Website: home-depot
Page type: cross-sells
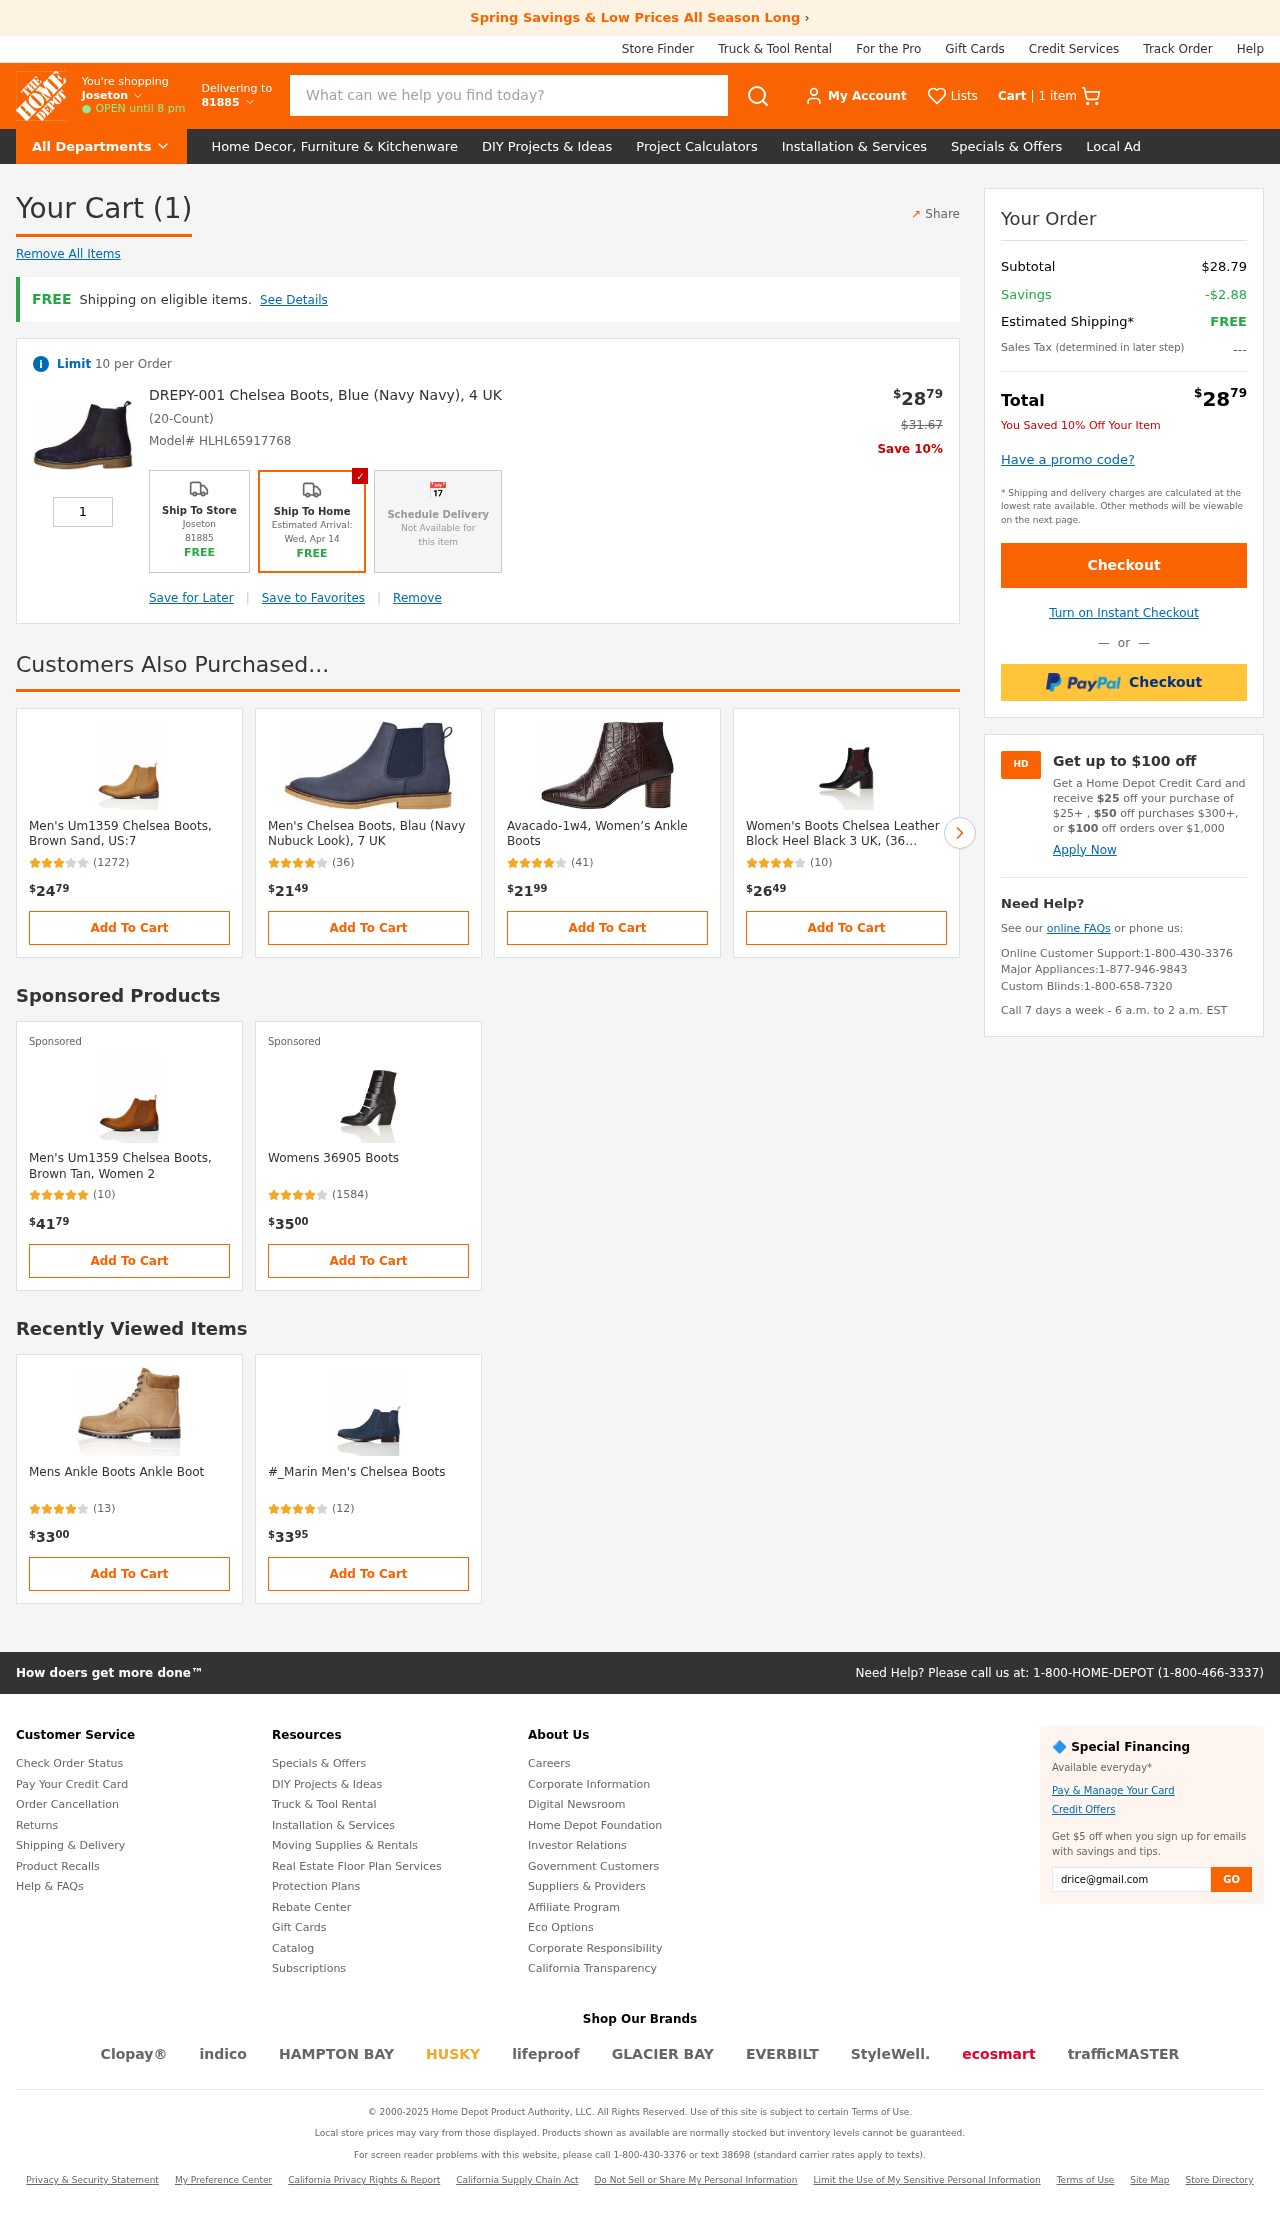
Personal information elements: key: PII_LOCATION1_CITY
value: Joseton
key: PII_POSTCODE
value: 81885
Product elements: key: PRODUCT1_NAME
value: DREPY-001 Chelsea Boots, Blue (Navy Navy), 4 UK
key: PRODUCT1_PRICE
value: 28.79
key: PRODUCT1_QUANTITY
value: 1
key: PRODUCT1_ORIGINAL_PRICE
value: $31.67
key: PRODUCT2_NAME
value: Men's Um1359 Chelsea Boots, Brown Sand, US:7
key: PRODUCT2_NUM_RATINGS
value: (1272)
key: PRODUCT2_PRICE
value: $2479
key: PRODUCT3_NAME
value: Men's Chelsea Boots, Blau (Navy Nubuck Look), 7 UK
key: PRODUCT3_NUM_RATINGS
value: (36)
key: PRODUCT3_PRICE
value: $2149
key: PRODUCT4_NAME
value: Avacado-1w4, Women’s Ankle Boots
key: PRODUCT4_NUM_RATINGS
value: (41)
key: PRODUCT4_PRICE
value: $2199
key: PRODUCT5_NAME
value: Women's Boots Chelsea Leather Block Heel Black 3 UK, (36 EU,),24-05-01
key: PRODUCT5_NUM_RATINGS
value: (10)
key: PRODUCT5_PRICE
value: $2649
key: PRODUCT6_NAME
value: Men's Um1359 Chelsea Boots, Brown Tan, Women 2
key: PRODUCT6_NUM_RATINGS
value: (10)
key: PRODUCT6_PRICE
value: $4179
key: PRODUCT7_NAME
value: Womens 36905 Boots
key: PRODUCT7_NUM_RATINGS
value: (1584)
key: PRODUCT7_PRICE
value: $3500
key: PRODUCT8_NAME
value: Mens Ankle Boots Ankle Boot
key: PRODUCT8_NUM_RATINGS
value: (13)
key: PRODUCT8_PRICE
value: $3300
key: PRODUCT9_NAME
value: #_Marin Men's Chelsea Boots
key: PRODUCT9_NUM_RATINGS
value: (12)
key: PRODUCT9_PRICE
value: $3395
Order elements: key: ORDER_NUM_ITEMS
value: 1 item
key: ORDER_NUM_ITEMS
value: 1
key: ORDER_SKU
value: Model# HLHL65917768
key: ORDER_SUBTOTAL
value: $28.79
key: ORDER_SAVINGS
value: -$2.88
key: ORDER_TOTAL
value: $2879
Search elements: key: HEADER_SEARCH
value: What can we help you find today?